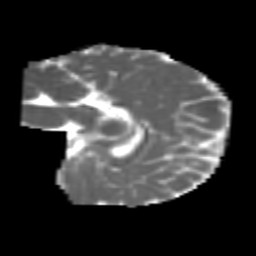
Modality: MD
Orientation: sagittal
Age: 6
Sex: female
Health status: healthy